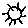
Label: sun